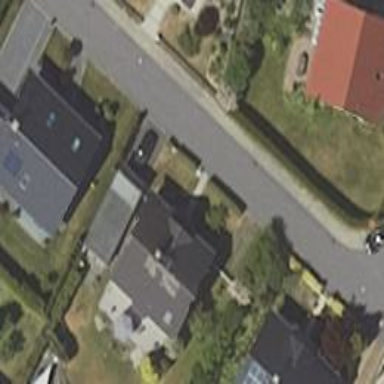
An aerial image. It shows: Driveway.